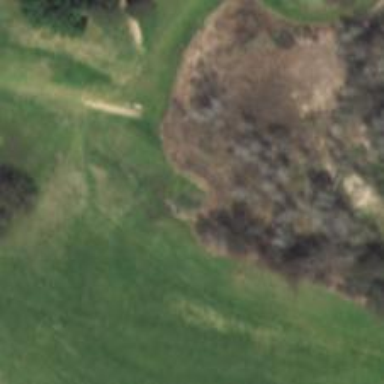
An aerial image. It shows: Grass area designated as golf tee.